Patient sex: M
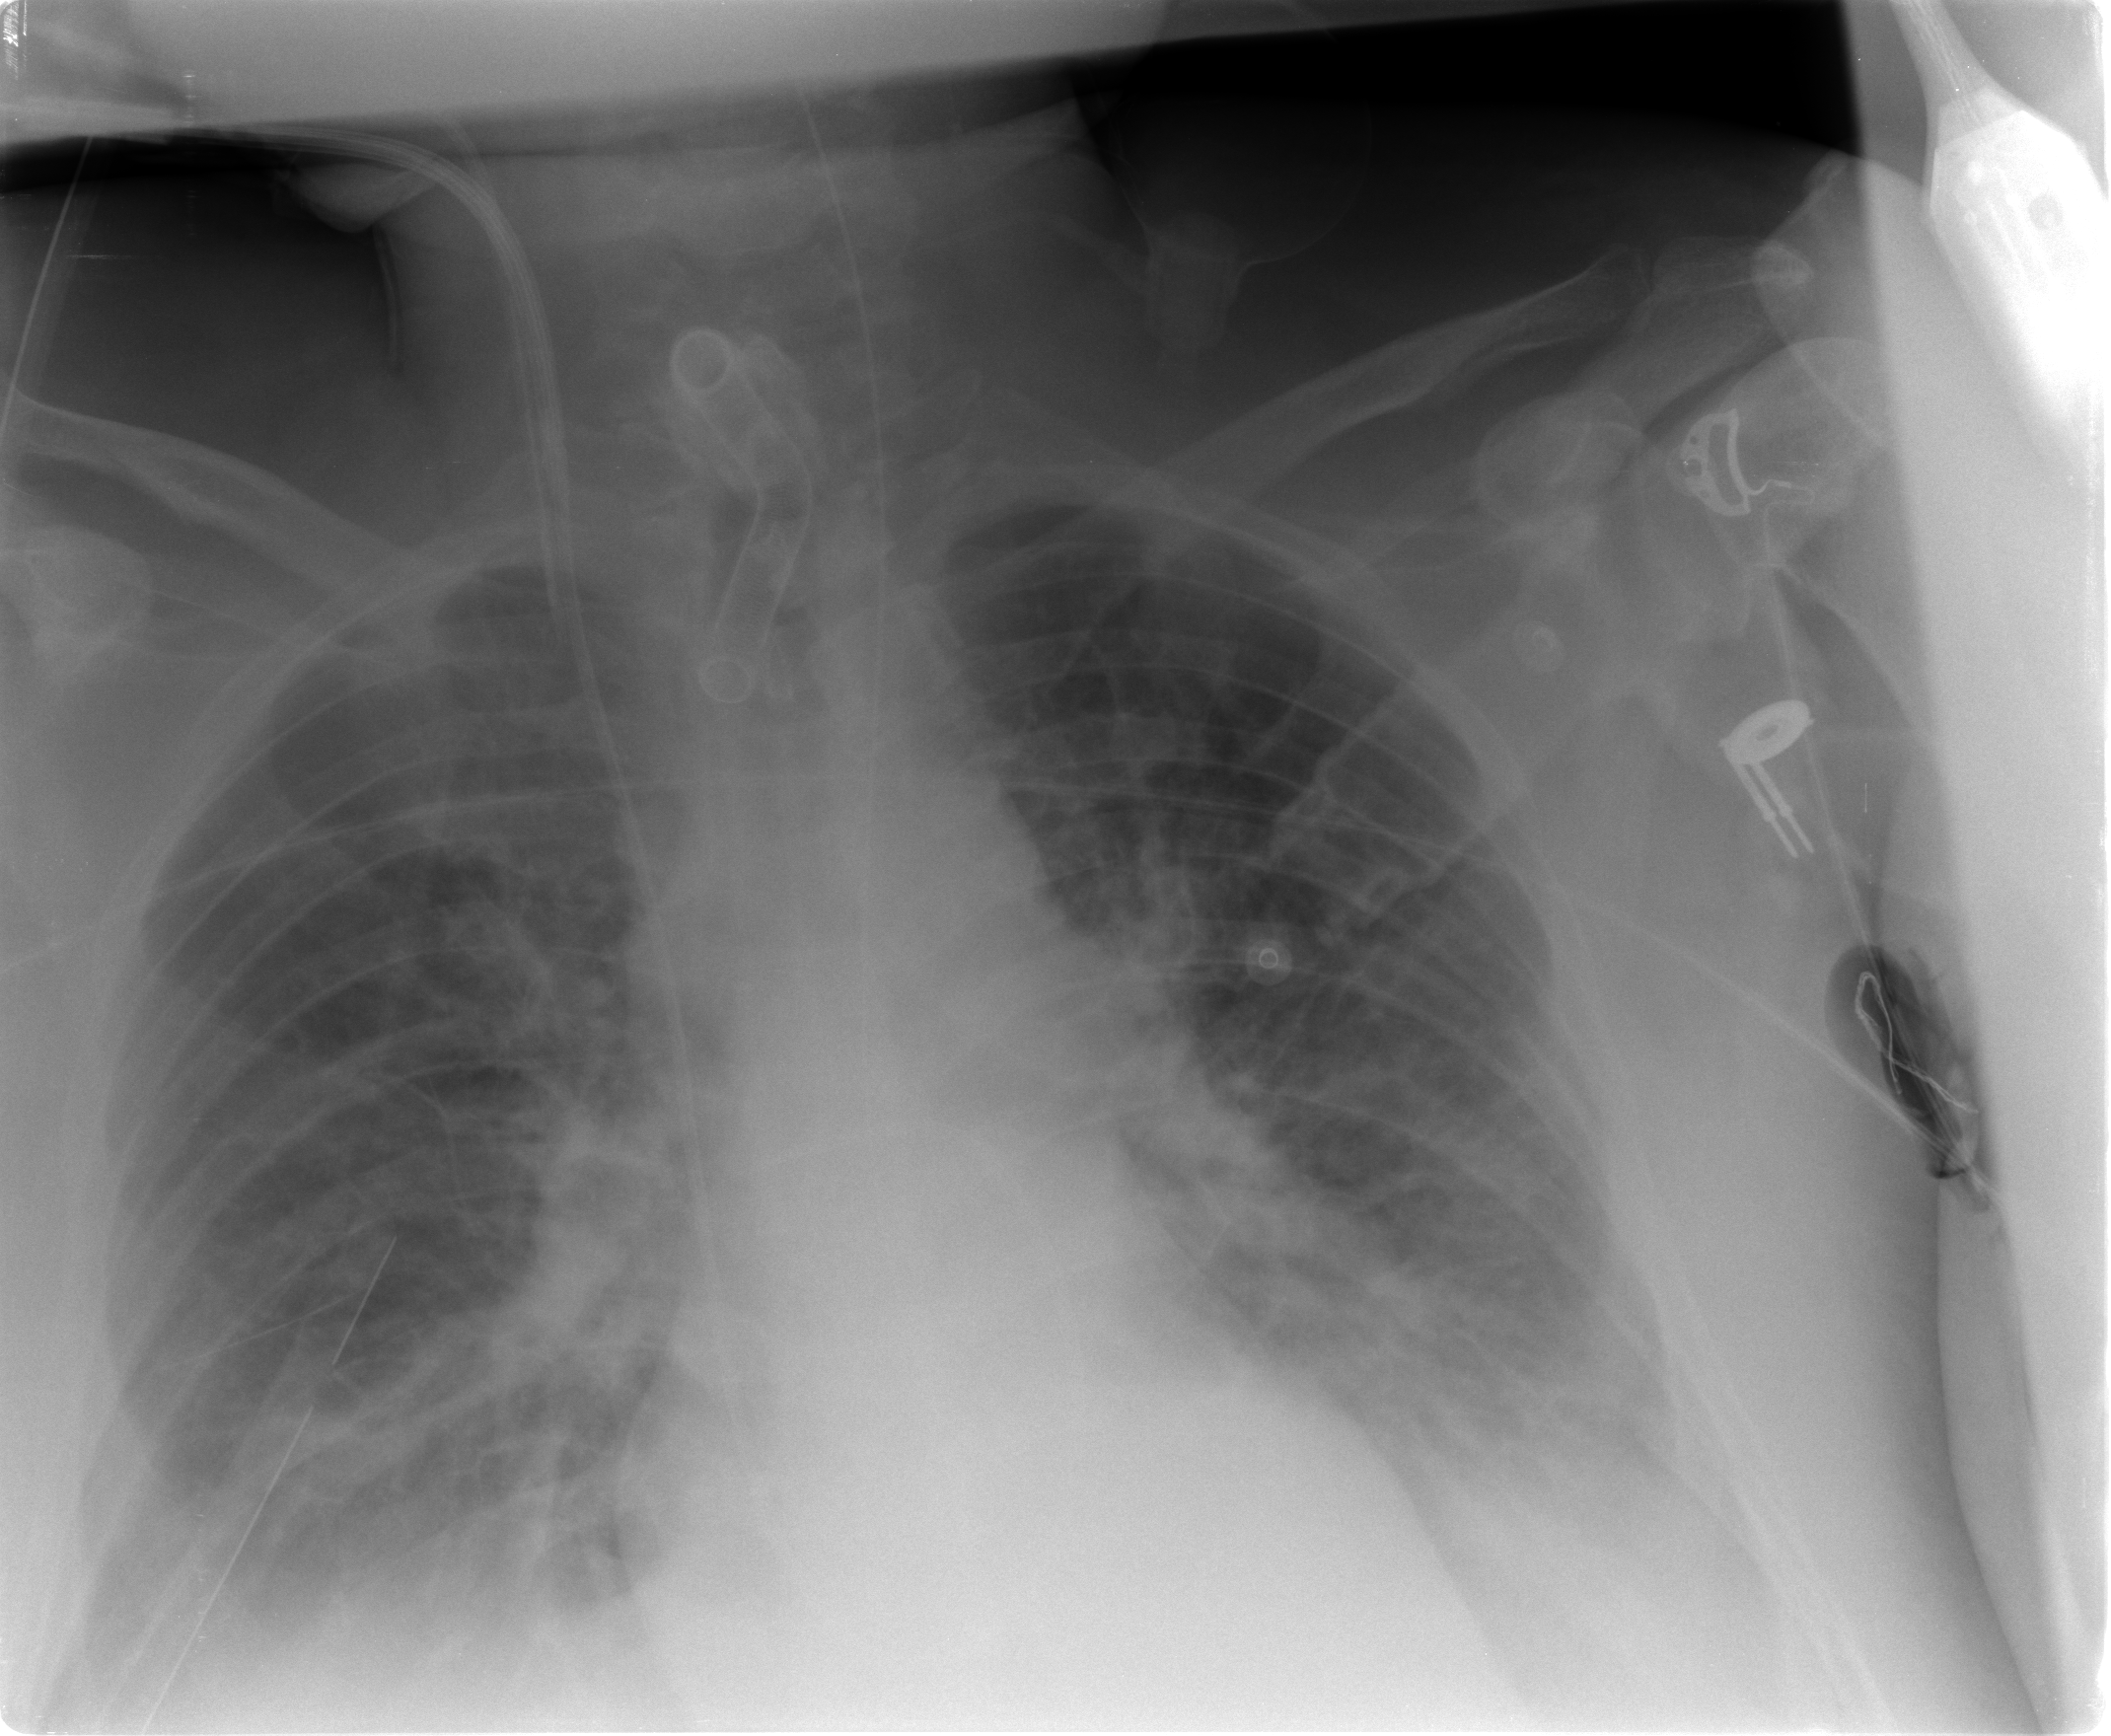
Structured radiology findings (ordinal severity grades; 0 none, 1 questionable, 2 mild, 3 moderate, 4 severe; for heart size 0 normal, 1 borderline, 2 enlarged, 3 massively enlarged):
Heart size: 0
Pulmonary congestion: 2
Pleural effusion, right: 2
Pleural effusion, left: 2
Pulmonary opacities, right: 0
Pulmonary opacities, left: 0
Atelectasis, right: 2
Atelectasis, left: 2